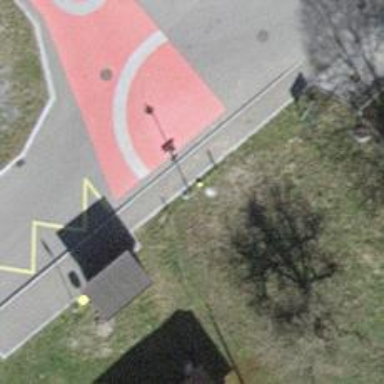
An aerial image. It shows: Guidepost providing information.